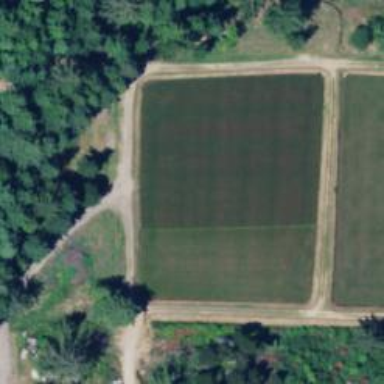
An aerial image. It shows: Farmland with cranberries as the crop.